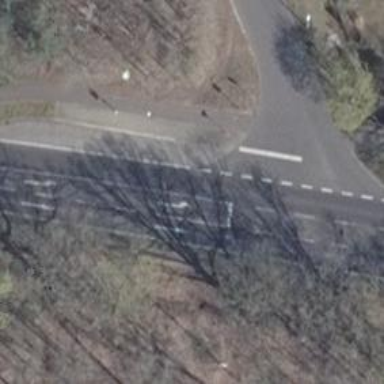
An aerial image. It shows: Asphalt road classified as primary highway.